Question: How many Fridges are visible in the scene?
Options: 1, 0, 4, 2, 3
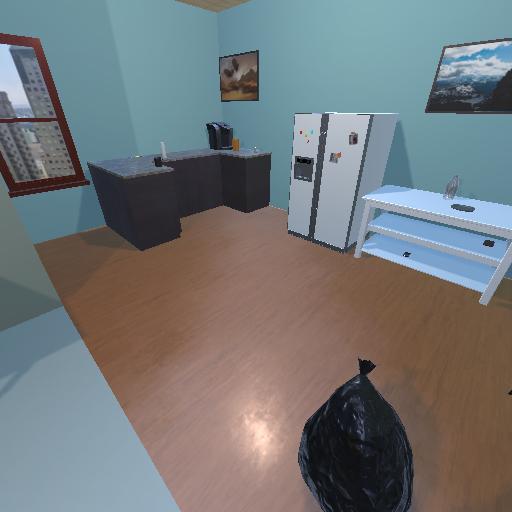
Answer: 1